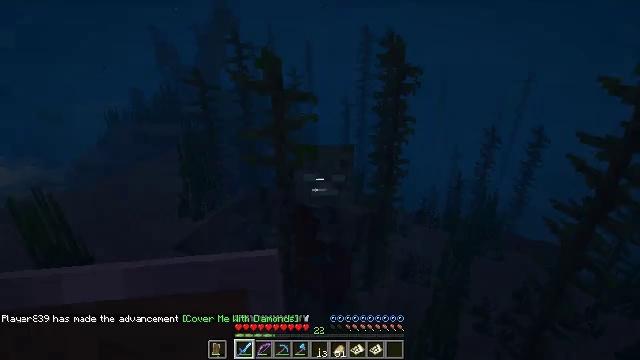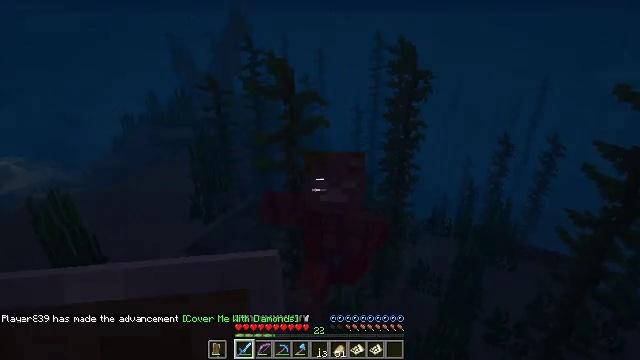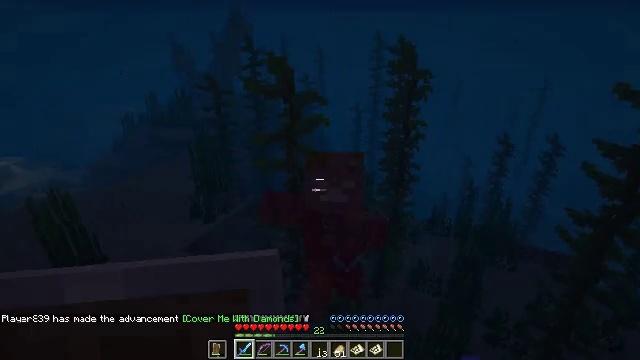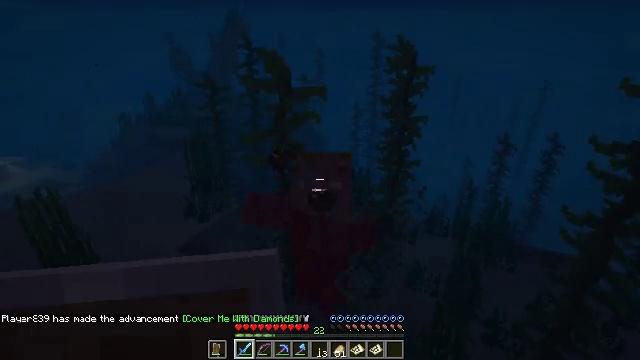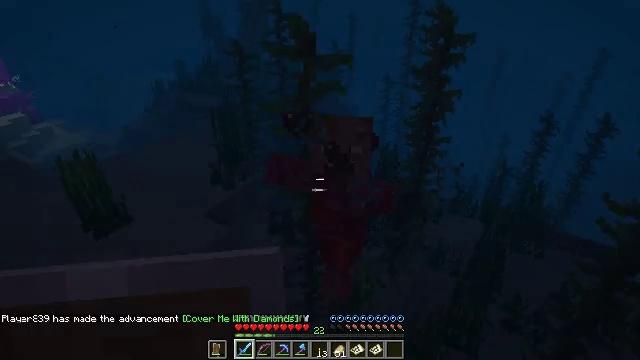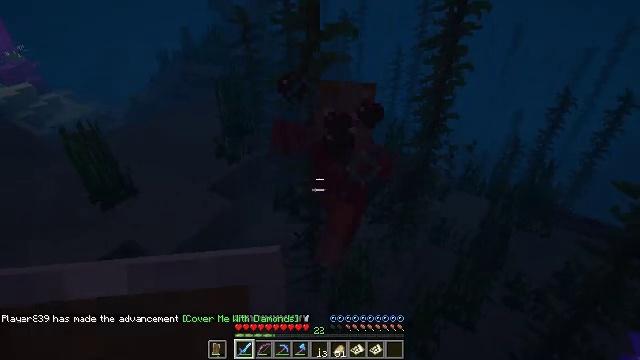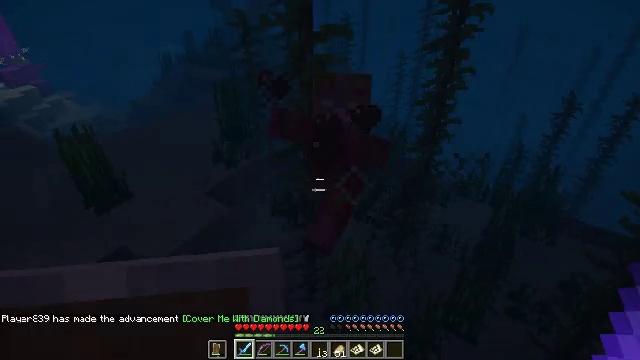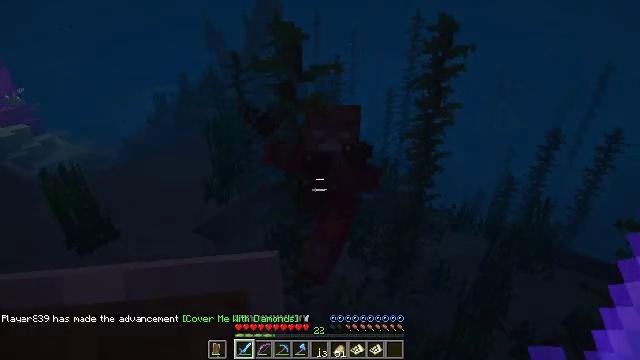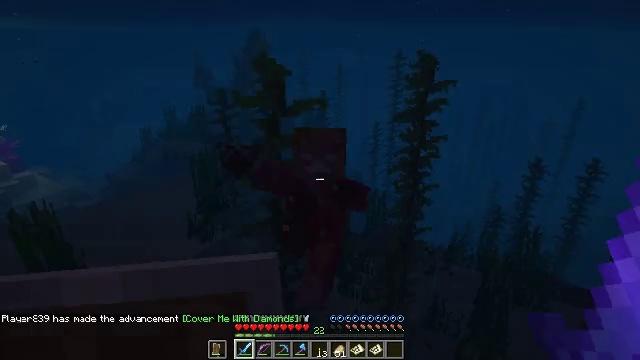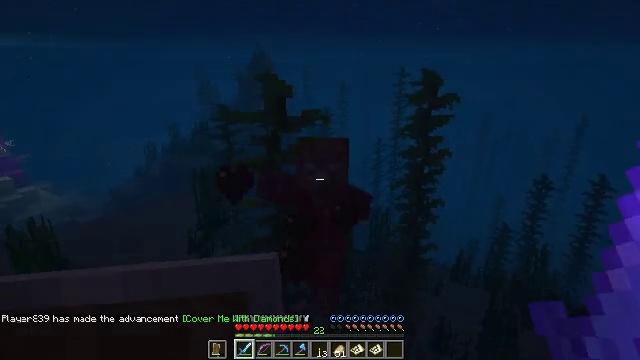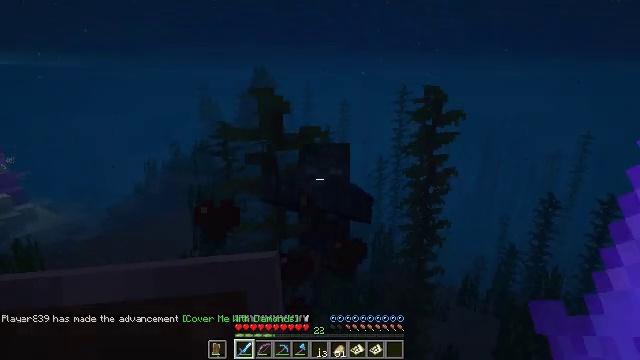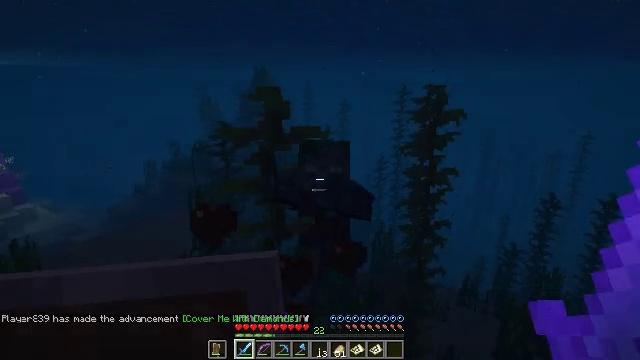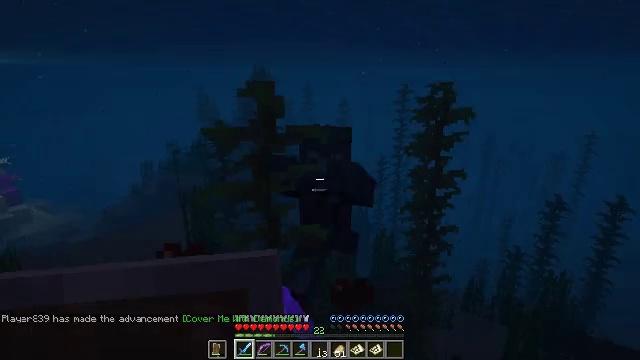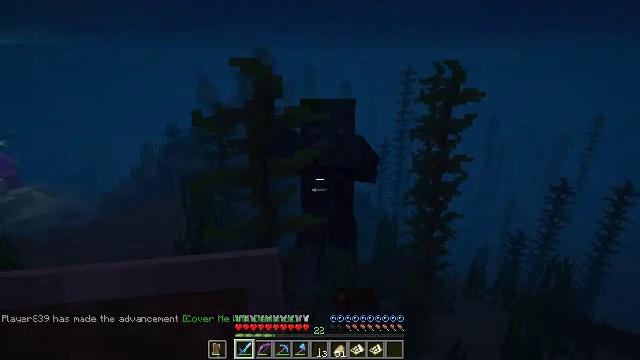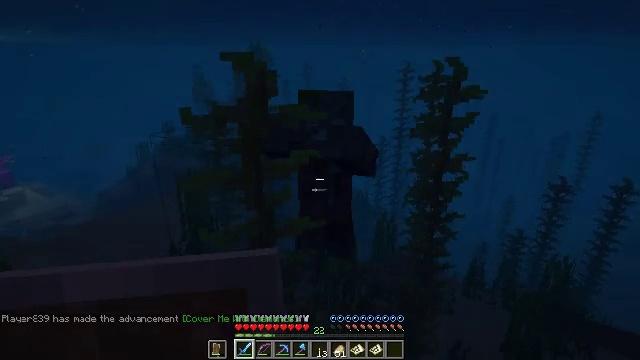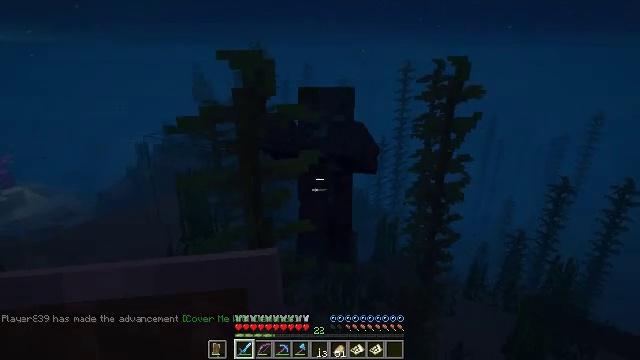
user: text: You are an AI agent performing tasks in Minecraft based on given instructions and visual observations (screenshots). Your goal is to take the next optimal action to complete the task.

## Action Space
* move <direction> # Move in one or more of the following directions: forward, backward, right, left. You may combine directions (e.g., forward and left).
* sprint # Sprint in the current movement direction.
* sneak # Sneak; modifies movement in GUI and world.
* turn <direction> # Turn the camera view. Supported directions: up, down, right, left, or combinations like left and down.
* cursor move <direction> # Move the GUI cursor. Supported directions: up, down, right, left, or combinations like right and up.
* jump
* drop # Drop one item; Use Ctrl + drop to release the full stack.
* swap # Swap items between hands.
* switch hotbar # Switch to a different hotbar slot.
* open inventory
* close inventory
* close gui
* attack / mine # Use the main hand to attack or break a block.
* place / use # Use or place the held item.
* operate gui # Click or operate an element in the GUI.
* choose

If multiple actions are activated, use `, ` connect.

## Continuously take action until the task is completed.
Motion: motion action
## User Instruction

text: Collect kelp by swimming through it.
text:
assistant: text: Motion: turn left and up
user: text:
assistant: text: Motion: move forward and move right
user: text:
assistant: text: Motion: move forward and move right
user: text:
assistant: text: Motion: move forward and move right, turn left and down
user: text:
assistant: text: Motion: move forward and move right, turn left and down
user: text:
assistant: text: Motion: move forward
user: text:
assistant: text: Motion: move forward, turn right and up
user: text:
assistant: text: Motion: move forward, turn right and up
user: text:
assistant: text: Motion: move forward, turn up
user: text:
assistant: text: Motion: move forward, turn up
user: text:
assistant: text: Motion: move forward, attack / mine
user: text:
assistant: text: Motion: move forward, attack / mine
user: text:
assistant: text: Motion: move forward, turn down, attack / mine
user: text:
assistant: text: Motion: move forward, attack / mine
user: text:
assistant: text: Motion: move forward, attack / mine
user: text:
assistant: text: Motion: move forward and move right
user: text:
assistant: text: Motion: move forward and move right, turn right and up
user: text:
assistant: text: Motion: move forward and move right
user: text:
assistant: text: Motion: move forward and move right
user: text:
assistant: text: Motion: move forward and move right, jump
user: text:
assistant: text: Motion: move forward and move right, turn left, jump
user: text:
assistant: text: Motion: move forward, turn left, jump
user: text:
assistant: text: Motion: move forward, turn left and up, attack / mine, jump
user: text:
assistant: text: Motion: move forward, turn left and up, attack / mine
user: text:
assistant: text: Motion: attack / mine
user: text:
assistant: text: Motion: attack / mine
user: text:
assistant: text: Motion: attack / mine
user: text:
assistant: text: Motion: attack / mine